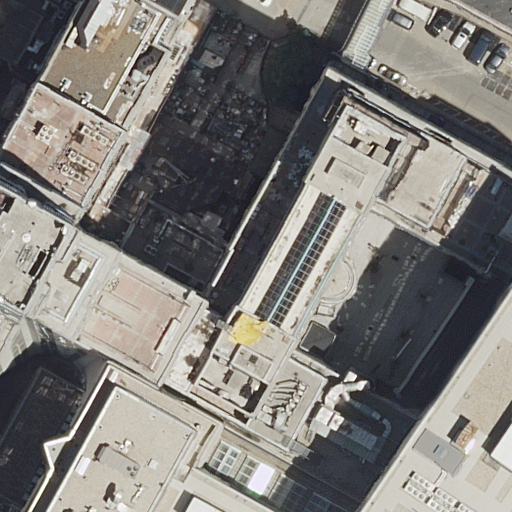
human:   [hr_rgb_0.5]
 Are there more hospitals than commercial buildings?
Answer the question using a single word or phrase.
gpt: yes

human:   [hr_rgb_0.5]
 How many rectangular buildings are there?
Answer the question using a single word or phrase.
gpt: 2

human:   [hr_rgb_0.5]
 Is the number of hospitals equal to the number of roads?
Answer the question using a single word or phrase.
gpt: no

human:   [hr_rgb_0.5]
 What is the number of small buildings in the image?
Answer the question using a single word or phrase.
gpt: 0

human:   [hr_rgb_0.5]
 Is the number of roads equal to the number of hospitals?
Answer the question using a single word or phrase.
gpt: no

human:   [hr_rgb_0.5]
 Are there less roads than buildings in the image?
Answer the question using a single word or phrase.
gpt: no

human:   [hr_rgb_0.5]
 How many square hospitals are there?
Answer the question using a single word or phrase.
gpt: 0

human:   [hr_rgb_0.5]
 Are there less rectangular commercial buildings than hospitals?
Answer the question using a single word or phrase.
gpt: yes

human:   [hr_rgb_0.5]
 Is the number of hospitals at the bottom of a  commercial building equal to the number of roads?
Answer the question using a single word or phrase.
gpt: no

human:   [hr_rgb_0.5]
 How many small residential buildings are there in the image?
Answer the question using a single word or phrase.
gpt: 0

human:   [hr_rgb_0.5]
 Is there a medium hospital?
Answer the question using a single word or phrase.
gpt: no

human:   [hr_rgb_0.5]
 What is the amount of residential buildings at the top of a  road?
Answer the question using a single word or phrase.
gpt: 2

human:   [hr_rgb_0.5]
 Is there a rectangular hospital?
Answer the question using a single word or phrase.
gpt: yes

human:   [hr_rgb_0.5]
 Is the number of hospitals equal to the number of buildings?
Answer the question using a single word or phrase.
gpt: no

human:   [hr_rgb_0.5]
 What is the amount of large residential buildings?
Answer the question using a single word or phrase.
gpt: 4

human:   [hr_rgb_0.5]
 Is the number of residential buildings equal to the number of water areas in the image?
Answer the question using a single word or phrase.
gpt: no

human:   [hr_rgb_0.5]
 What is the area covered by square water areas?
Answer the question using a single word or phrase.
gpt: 0m2

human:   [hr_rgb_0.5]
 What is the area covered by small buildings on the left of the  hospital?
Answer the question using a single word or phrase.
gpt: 0m2

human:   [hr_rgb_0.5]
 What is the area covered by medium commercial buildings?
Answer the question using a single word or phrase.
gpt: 0m2

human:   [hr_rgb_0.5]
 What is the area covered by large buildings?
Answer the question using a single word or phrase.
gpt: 8662m2

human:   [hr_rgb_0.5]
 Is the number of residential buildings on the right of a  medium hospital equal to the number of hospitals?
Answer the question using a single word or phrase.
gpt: no

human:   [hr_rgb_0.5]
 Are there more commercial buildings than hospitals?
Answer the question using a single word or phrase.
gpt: no

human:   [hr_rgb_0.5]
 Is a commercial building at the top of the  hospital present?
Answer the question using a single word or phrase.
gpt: no

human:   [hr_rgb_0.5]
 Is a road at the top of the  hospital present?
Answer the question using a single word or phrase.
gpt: no

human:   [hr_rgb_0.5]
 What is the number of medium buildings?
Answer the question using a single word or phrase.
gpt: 0

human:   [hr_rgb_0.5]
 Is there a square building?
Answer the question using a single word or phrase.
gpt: no

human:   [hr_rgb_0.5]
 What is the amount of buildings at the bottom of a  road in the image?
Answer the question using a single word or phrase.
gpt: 2

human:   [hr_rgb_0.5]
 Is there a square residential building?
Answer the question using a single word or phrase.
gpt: no

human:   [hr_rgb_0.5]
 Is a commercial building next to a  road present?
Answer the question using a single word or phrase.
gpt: no

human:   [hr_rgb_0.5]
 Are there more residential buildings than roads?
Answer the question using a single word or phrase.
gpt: no

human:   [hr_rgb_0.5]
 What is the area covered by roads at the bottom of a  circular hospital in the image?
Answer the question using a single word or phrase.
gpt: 0m2

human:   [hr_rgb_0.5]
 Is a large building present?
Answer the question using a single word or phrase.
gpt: yes

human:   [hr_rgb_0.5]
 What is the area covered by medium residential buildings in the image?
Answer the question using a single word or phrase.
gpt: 0m2

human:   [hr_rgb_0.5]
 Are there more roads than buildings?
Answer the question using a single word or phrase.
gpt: no

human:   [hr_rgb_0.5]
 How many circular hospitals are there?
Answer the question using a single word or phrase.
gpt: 0

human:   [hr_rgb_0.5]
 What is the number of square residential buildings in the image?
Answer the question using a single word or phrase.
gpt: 0